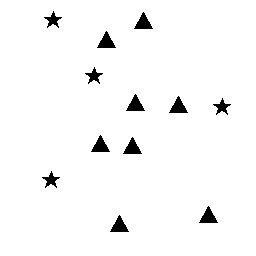
Squares: 0
Triangles: 8
Stars: 4
Total shapes: 12